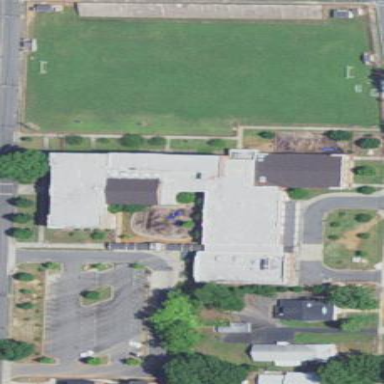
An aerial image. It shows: School.